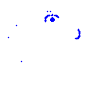
Particle: kaon